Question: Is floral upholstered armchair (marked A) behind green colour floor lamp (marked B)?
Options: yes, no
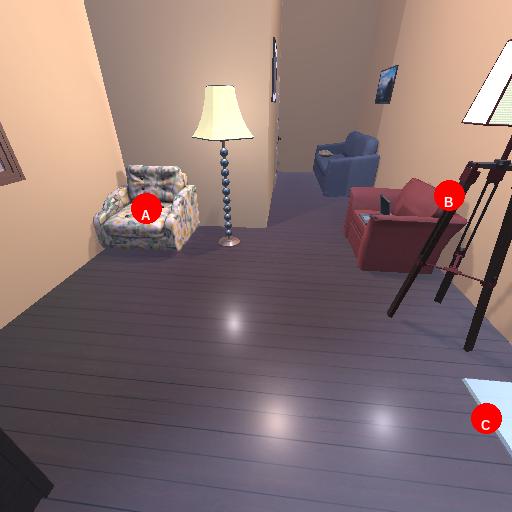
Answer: yes